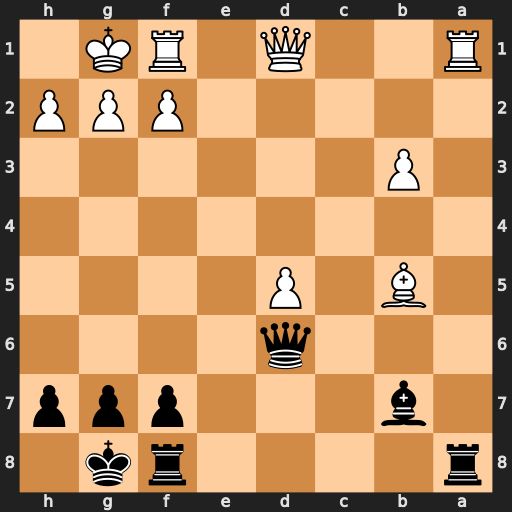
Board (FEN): r4rk1/1b3ppp/3q4/1B1P4/8/1P6/5PPP/R2Q1RK1
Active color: b
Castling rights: -
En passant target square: -
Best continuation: Rxa1 Qxa1 Qxd5